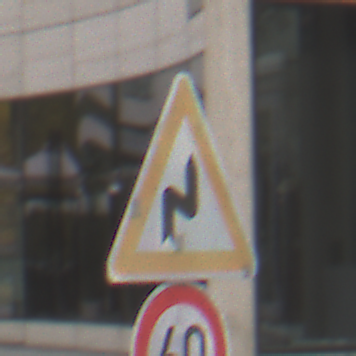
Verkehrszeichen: DoppelkurveRechts
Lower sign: Geschwindigkeit60
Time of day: Midday
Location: Outdoor (Urban)
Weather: Overcast
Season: NotSpecified
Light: Natural